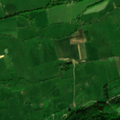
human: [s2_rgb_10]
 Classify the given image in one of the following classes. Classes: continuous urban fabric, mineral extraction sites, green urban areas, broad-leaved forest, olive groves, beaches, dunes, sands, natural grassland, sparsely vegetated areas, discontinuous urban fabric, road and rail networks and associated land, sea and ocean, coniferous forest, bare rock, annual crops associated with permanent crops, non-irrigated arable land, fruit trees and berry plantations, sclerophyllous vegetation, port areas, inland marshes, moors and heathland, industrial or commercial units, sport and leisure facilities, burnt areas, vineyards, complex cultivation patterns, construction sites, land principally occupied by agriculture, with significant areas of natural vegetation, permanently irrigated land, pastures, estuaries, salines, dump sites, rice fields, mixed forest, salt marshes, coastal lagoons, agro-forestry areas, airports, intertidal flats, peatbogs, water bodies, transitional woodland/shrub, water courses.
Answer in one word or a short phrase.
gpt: pastures, mixed forest